RGB frame:
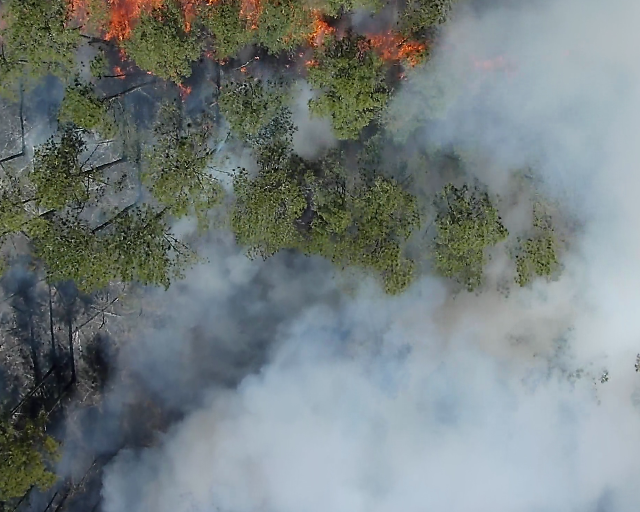
Thermal frame:
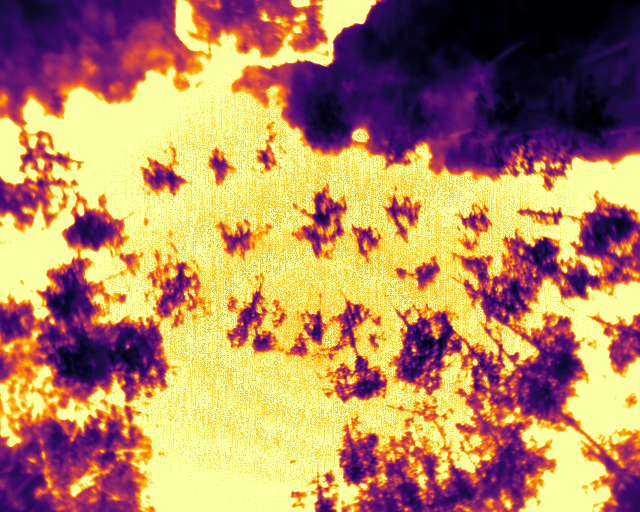
Captured: 2026-02-27 02:37:10
Pixels at or above 80 °C: 273498 (fraction of frame: 0.8346)